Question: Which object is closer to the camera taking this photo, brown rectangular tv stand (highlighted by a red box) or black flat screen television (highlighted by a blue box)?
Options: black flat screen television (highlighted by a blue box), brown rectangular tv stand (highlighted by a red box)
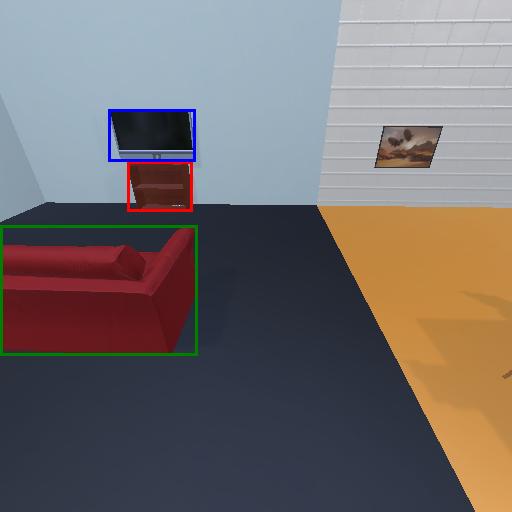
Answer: black flat screen television (highlighted by a blue box)